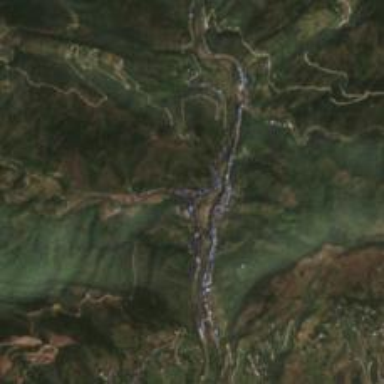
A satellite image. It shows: Ethnic township within town.